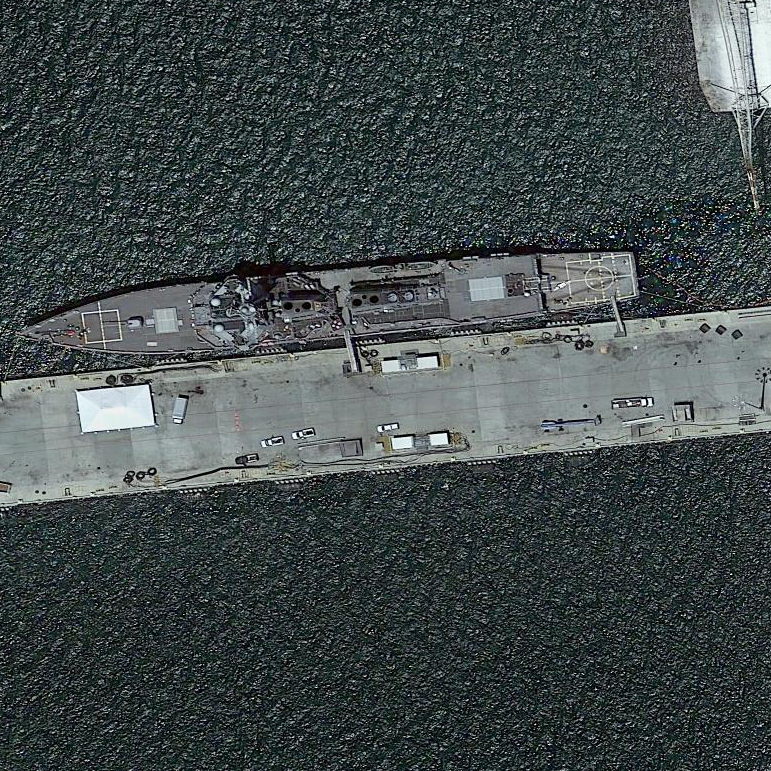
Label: Arleigh_Burke-class_destroyer